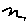
Label: zigzag